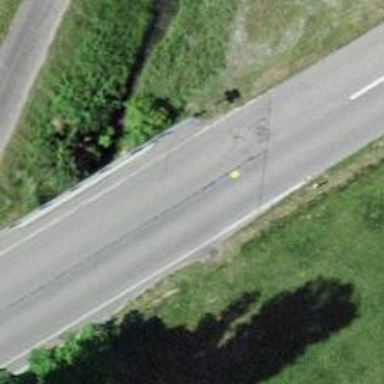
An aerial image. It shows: Tertiary road on asphalt surface on bridge.